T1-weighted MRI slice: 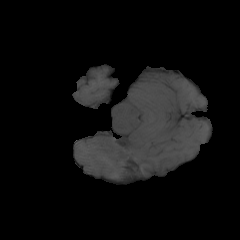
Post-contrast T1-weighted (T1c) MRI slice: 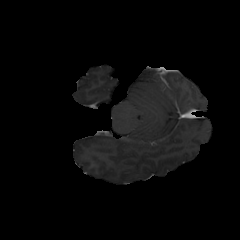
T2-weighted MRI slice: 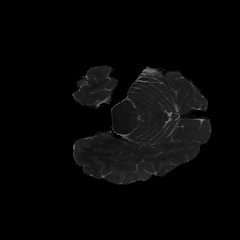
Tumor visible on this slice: no